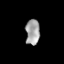
Tissue: lung
Cell type: Fibroblasts
Senescence score: 0.2367
Nuclear area (px): 353
Mean DAPI intensity: 161.759